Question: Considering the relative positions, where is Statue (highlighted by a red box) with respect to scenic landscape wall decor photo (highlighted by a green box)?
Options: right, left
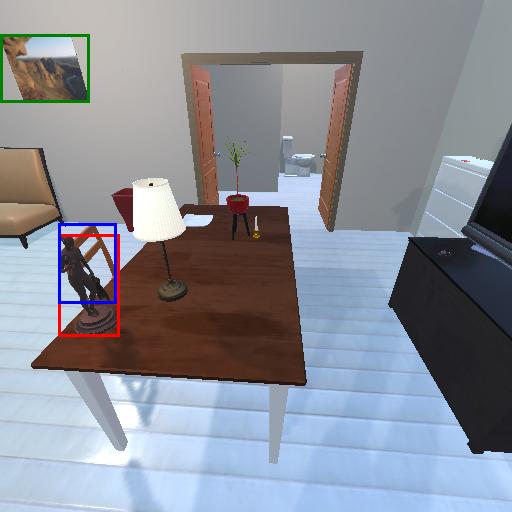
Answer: right